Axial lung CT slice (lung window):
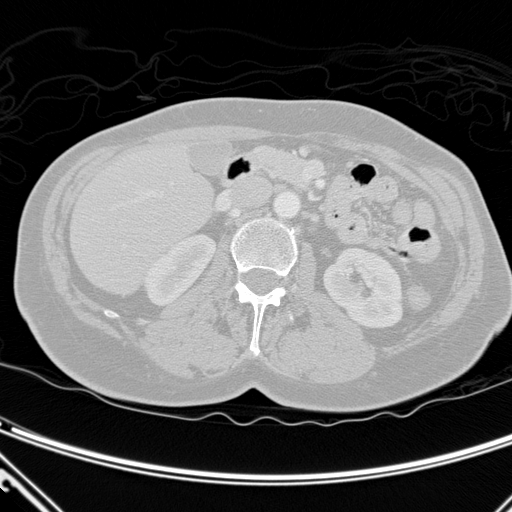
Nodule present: no